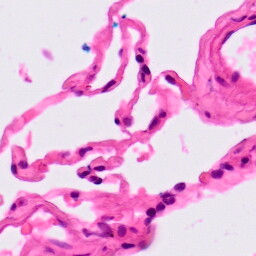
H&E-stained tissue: Lung